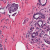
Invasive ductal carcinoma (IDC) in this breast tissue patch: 1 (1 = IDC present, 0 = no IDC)